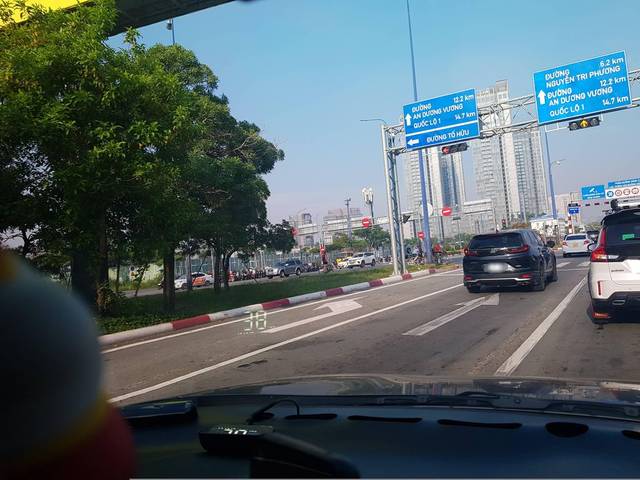
Region: Vietnam
Coordinates: 10.771, 106.717